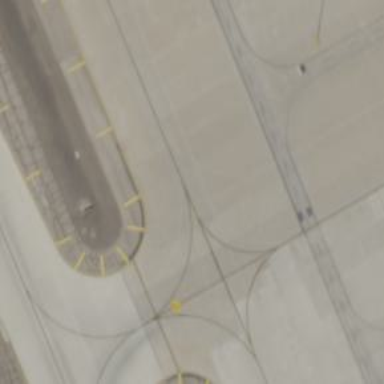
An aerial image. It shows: Image of taxiway at airport.